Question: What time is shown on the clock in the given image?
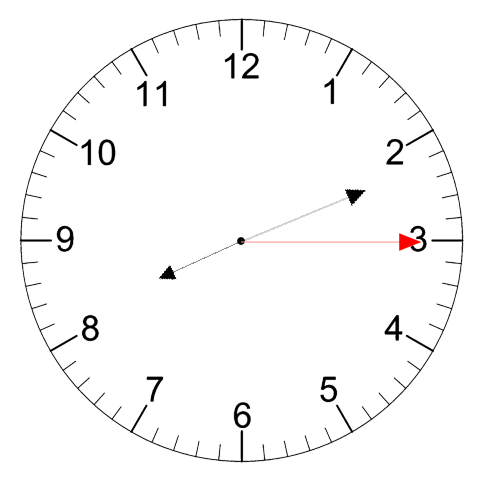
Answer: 08:11:15